Interaction volume radius: 10 \u00c5
Interaction volume height: 15 \u00c5
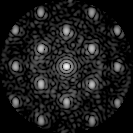
Disorder parameter: 0.3232